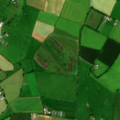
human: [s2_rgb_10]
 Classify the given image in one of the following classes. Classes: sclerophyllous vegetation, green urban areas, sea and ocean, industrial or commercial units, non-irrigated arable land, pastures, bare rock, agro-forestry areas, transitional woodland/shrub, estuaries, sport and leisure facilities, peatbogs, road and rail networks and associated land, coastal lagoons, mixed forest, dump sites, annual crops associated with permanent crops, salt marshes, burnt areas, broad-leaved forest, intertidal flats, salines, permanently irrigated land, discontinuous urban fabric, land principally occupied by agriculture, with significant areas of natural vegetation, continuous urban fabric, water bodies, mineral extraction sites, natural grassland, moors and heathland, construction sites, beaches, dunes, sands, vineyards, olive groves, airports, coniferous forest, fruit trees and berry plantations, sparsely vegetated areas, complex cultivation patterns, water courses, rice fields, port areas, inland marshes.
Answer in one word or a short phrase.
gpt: non-irrigated arable land, pastures